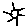
Label: sun